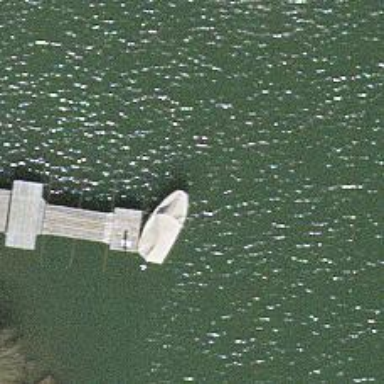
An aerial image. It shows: Man-made pier.